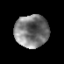
Tissue: prostate
Cell type: T cells
Senescence score: 0.2575
Nuclear area (px): 1072
Mean DAPI intensity: 121.235